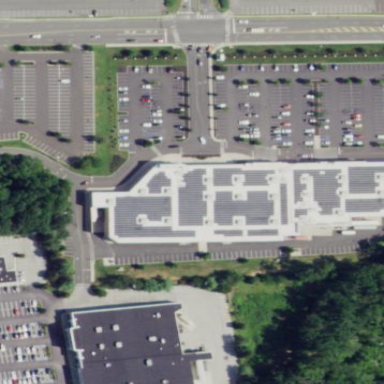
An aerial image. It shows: Retail area.